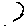
Label: moon